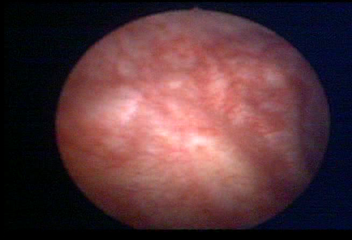
Modality: WLC
Class: Normal mucosa
Bladder cancer association: No